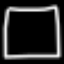
Label: square